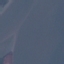
Land use / land cover class: SeaLake